Question: I am presently working on a simple 'ObjectInputStream' and 'ObjectOutputStream', I have read both the <URL> and am familiar with the basics; however, in attempting to compile my program, I am encountering an error that may be related to my misunderstanding of the 'Map', specifically the input portion.
I have a .dat file, from which I am trying to read a list of objects that get mapped into a 'TreeMap':
'''
public class Product implements Serializable
{
private static final long serialVersionUID = 1L;
private int code;
private String name;
private int quatity;
// Setters and Getters
}
'''
Above, is the code fragment for the 'Product' object, itself - implementing 'Serializable'. I include the fragment in case the problem lies, there.
For this question, assume the .dat is not empty and contains properly formatted data.
Here is my 'ObjectInputStream' code:
'''
try (ObjectInputStream inputStream = new ObjectInputStream(new FileInputStream(file))) {
while (true) {
try {
products = (Map<Integer, Product>) inputStream.readObject();
}
catch (ClassNotFoundException cnfException {
System.out.println("ClassNotFoundException: " + cnfException.getMessage());
}
catch (EOFException eofException) {
System.err.println("EOFException: " + eofException.getMessage());
}
}
'''
When attempting to run this code, I get the following error (a Cast error):

Here is how I am writing 'Product' objects to the .dat file:
'''
try (ObjectOutputStream outputStream = new ObjectOutputStream(new FileOutputStream(fileName))) {
for (int i = 0; i < products.size(); i++) {
outputStream.writeObject(products.get(i));
}
}
'''
Having isolated the error, I know the error occurs when I hit the 'products =' portion. I am unsure if this is a compound issue or if this is one of two issues:
1. I am not properly grabbing the data from the file in order to populate the TreeMap
2. I am misunderstanding the implementation of ObjectInputStream
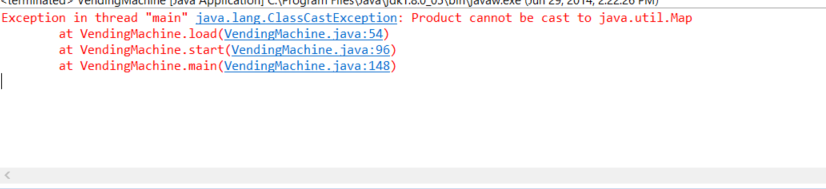
Answer: It sounds like you originally just wrote the 'Product' objects to an 'ObjectOutputStream', rather than a 'Map<Integer, Product>'. If that's the case, you need something like:
'''
Map<Integer, Product> products = new TreeMap<>();
try (ObjectInputStream input = new ObjectInputStream(new FileInputStream(file))) {
while (true) {
Product product = (Product) input.readObject();
products.put(product.getCode(), product); // Or whatever
}
} catch (EOFException e) {
// Just finish? Kinda nasty...
}
'''
Of course, that will throw an exception when it reaches the end of the stream - you might want to think about how you're going to detect that cleanly rather than just handling the exception.